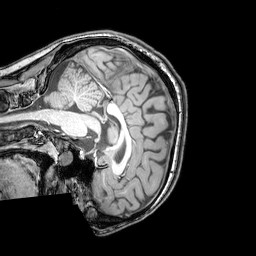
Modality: T1w
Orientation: sagittal
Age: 20
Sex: male
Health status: healthy
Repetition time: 0.081 s
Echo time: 0.037 s